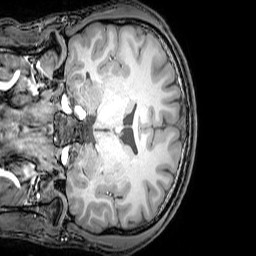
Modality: T1w
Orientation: coronal
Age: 24
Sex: male
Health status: healthy
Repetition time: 0.081 s
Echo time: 0.037 s